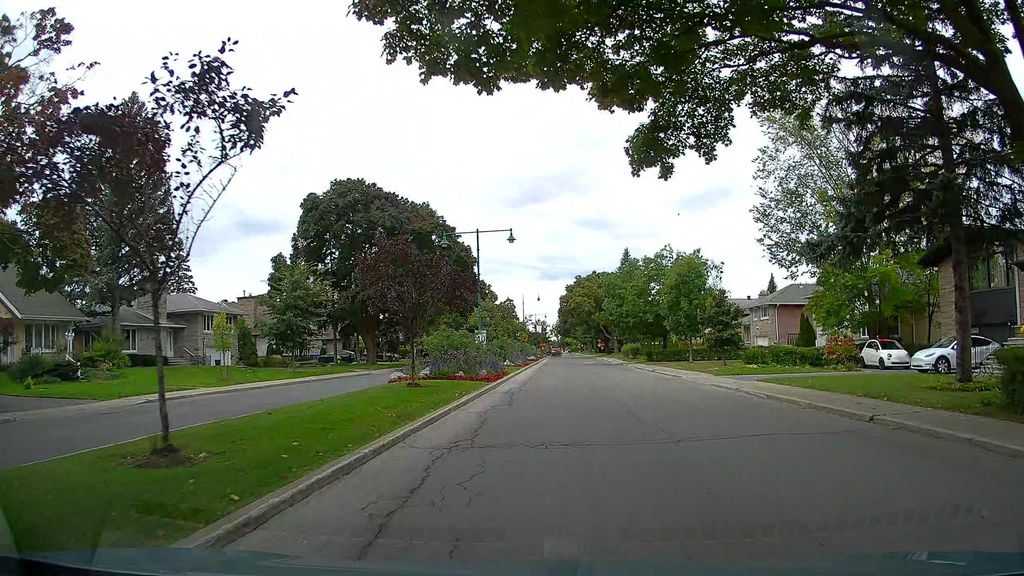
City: montreal